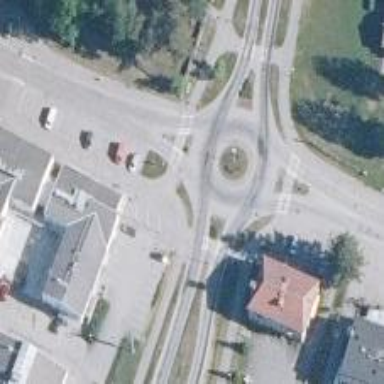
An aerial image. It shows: Cycleway with asphalt surface and zebra crossing. The crossing includes island with zebra markings for safety.